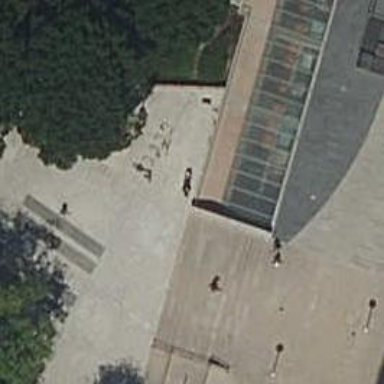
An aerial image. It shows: Bicycle parking area with stands.